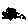
Label: bird